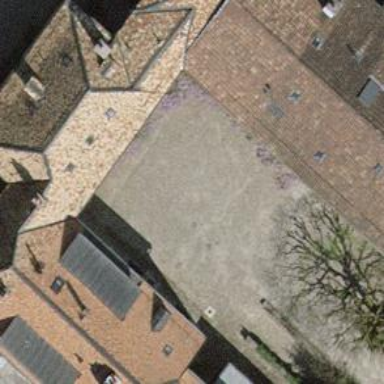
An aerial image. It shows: Detached building.